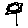
Label: flower